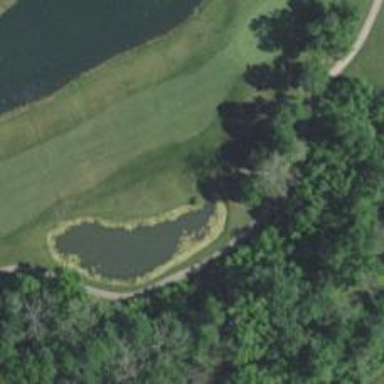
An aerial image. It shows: Golf path made of asphalt.